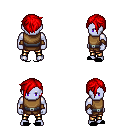
a pixel art fantasy rpg character, male body template, dark elf, purple skin, leather chest armor, gold greaves, red pixie cut hairstyle, leather bracers, black slippers, four views (front, back, left, right), 2x2 character sprite sheet, small pixel art, hard edges, no anti-aliasing